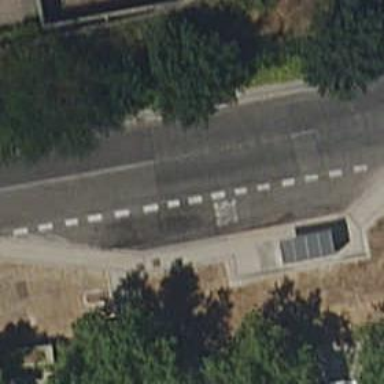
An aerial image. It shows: Public transport stop position.